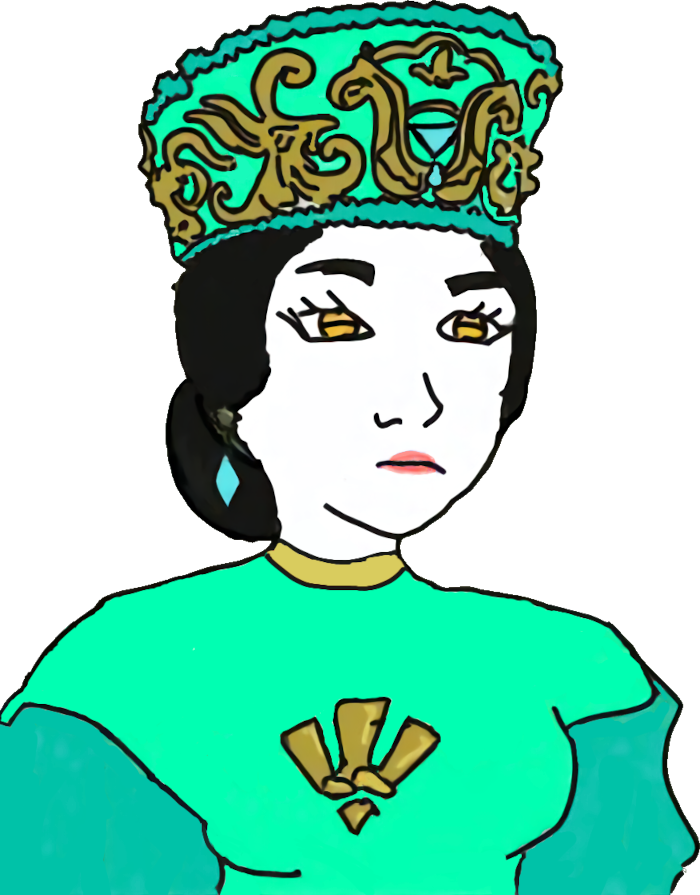
Label: 5_Doomer_Girl